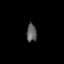
Tissue: skin
Cell type: Epithelial cells
Senescence score: 0.8767
Nuclear area (px): 175
Mean DAPI intensity: 95.766